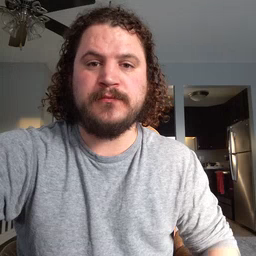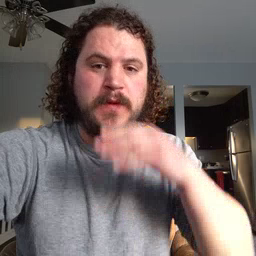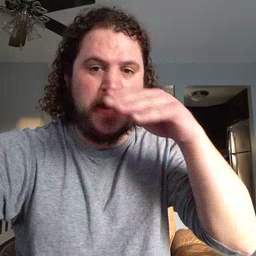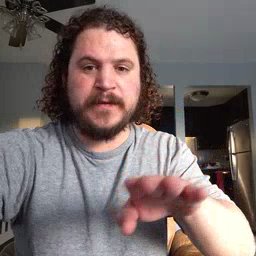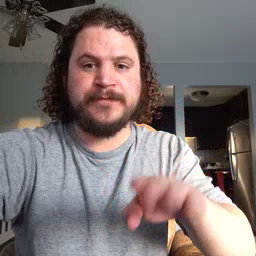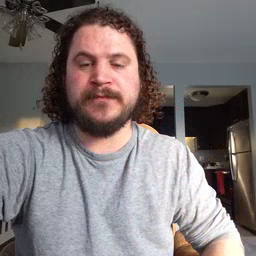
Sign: elephant